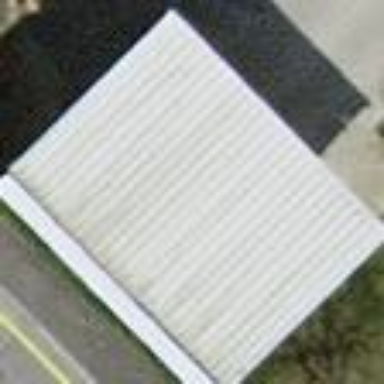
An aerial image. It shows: View of roof of building.